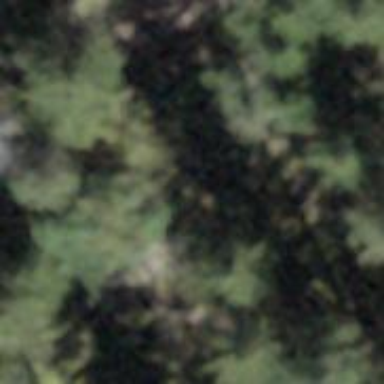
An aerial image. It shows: Beautiful woodland area.